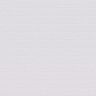
Metastatic tissue present: no